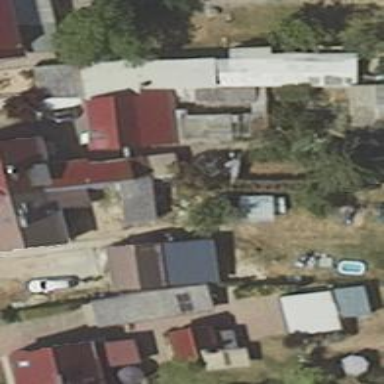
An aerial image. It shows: Semidetached house.